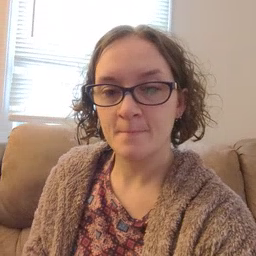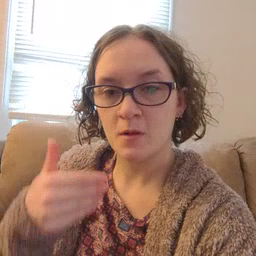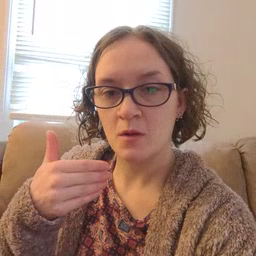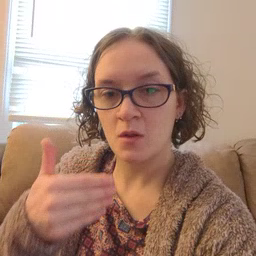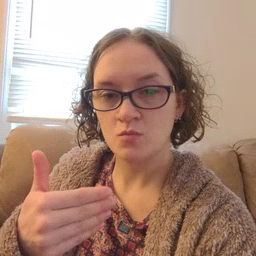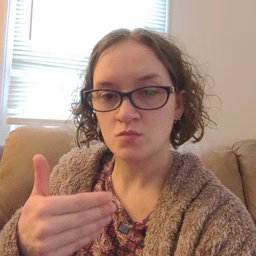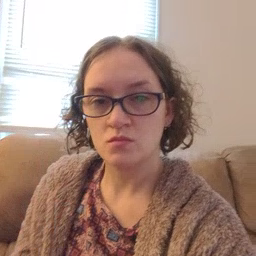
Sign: close